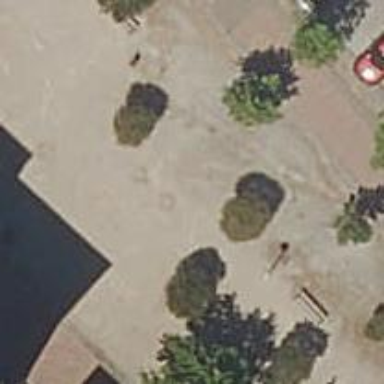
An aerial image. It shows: Playground area for leisure land.